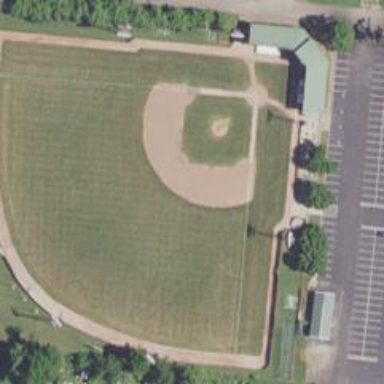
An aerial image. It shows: Baseball pitch for leisure land.